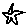
Label: star